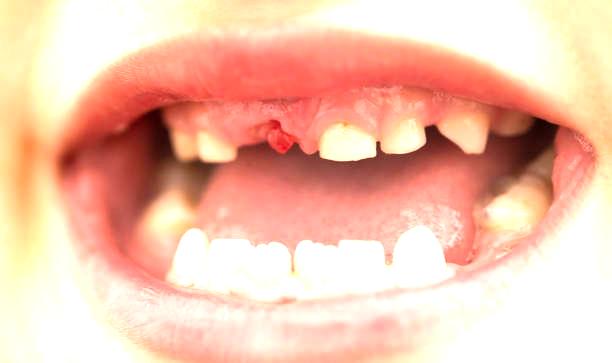
Condition: hypodontia